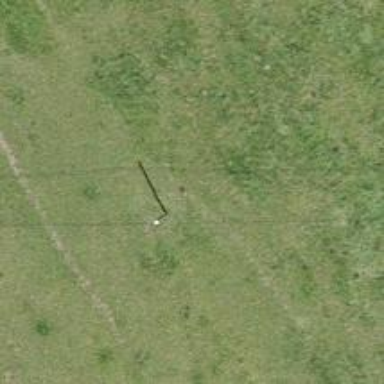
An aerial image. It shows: Power pole.